Question: I'm trying to create one of those features pages that Google uses everywhere. On a desktop browser, it would alternate between image and text (on the first row, it's image then text; one the next row it's text then image).
However, on mobile screens - I need to make sure that the image always precedes the text (since it provides context). Here's an illustration:

I tried using the 'col-md-pull' and 'col-md-push' features of Bootstrap to reorder them on mobile screens, but it didn't work.
Here's my code .. What am I doing wrong?
'''
<div class="container">
<div class="row">
<div class="col-md-4"><img src="..."></div>
<div class="col-md-8">Feature 1 ...</div>
</div>
<div class="row">
<div class="col-md-8 col-md-push-4">Feature 2 ...</div>
<div class="col-md-4 col-md-pull-4"><img src="..."></div>
</div>
</div>
'''
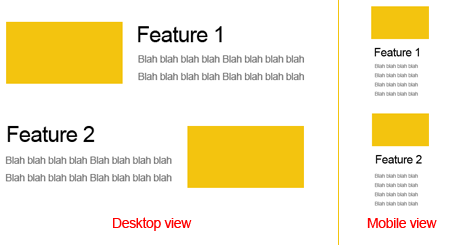
Answer: Please refer to this <URL>
'''
<div class="container">
<div class="row">
<div class="col-md-4">
<img data-src="holder.js/100px150?bg=F3C40F">
</div>
<div class="col-md-8">
<h1>Feature 1</h1>
<p>Lorem ipsum dolor sit amet, consectetur adipisicing elit. Ad, debitis, reiciendis, repudiandae, placeat recusandae maxime fugiat explicabo voluptatem omnis commodi molestiae assumenda repellendus. Sequi, id ducimus cumque dolore ipsum beatae?</p>
</div>
</div>
<div class="row">
<div class="col-md-4 col-md-push-8">
<img data-src="holder.js/100px150?bg=F3C40F">
</div>
<div class="col-md-8 col-md-pull-4">
<h1>Feature 2</h1>
<p>Lorem ipsum dolor sit amet, consectetur adipisicing elit. Tenetur, voluptatum, aut, eius, ut sunt quod quia maiores eos deleniti provident delectus dicta facere eum quasi harum esse aspernatur! Quas, cumque.</p>
</div>
</div>
'''
I think that will solve your problem.